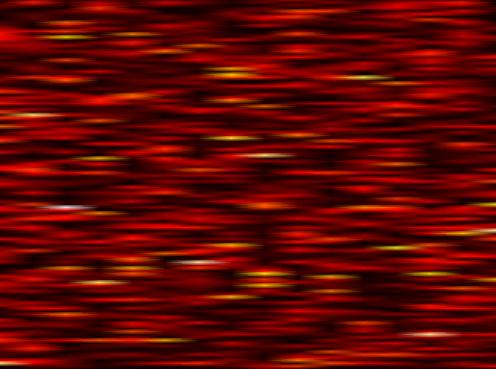
Label: OFDM